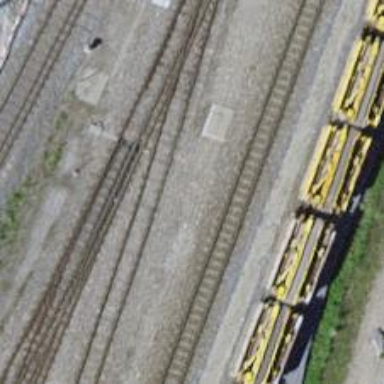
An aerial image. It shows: Narrow-gauge railway with one track and contact line electrification. It serves as spur line.